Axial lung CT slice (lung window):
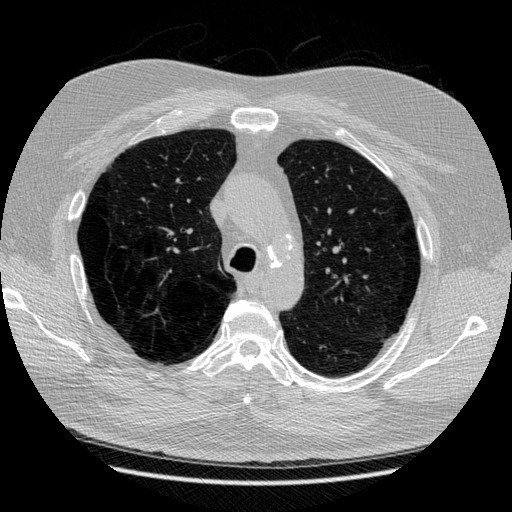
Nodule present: no